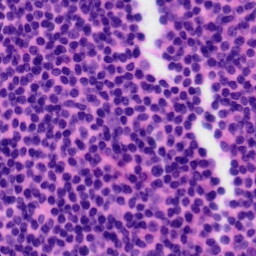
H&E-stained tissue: Tonsil